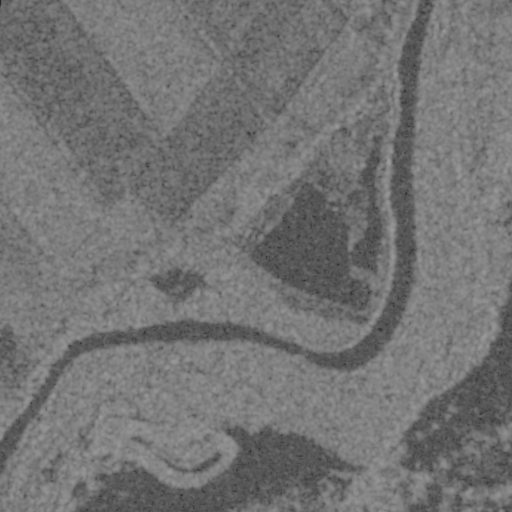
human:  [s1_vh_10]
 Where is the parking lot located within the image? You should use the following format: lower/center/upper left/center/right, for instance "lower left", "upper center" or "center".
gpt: The parking lot is located in the upper right of the image.
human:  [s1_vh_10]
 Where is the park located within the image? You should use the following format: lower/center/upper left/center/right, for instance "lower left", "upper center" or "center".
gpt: There is no park in the image.

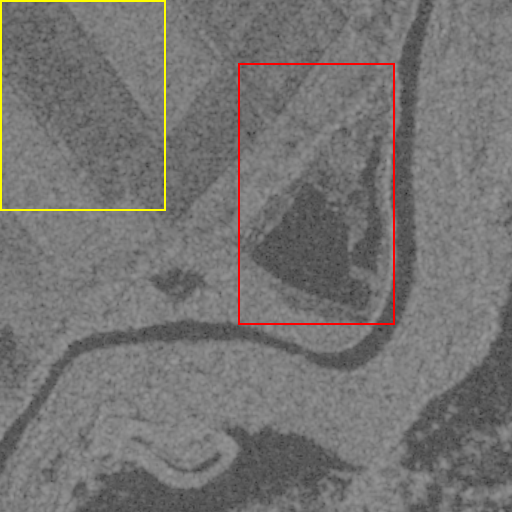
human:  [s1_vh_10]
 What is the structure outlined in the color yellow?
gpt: The structure outlined in yellow is a crop field.
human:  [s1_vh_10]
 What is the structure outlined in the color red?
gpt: The structure outlined in red is a quarry.
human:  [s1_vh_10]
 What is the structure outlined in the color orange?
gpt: There is no orange outline.